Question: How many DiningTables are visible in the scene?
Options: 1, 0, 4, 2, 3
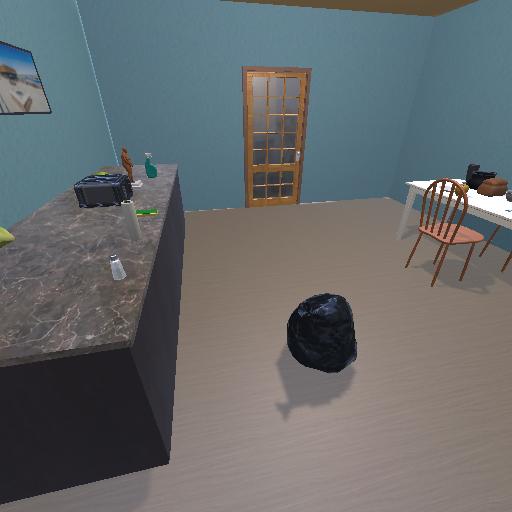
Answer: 1